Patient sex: M
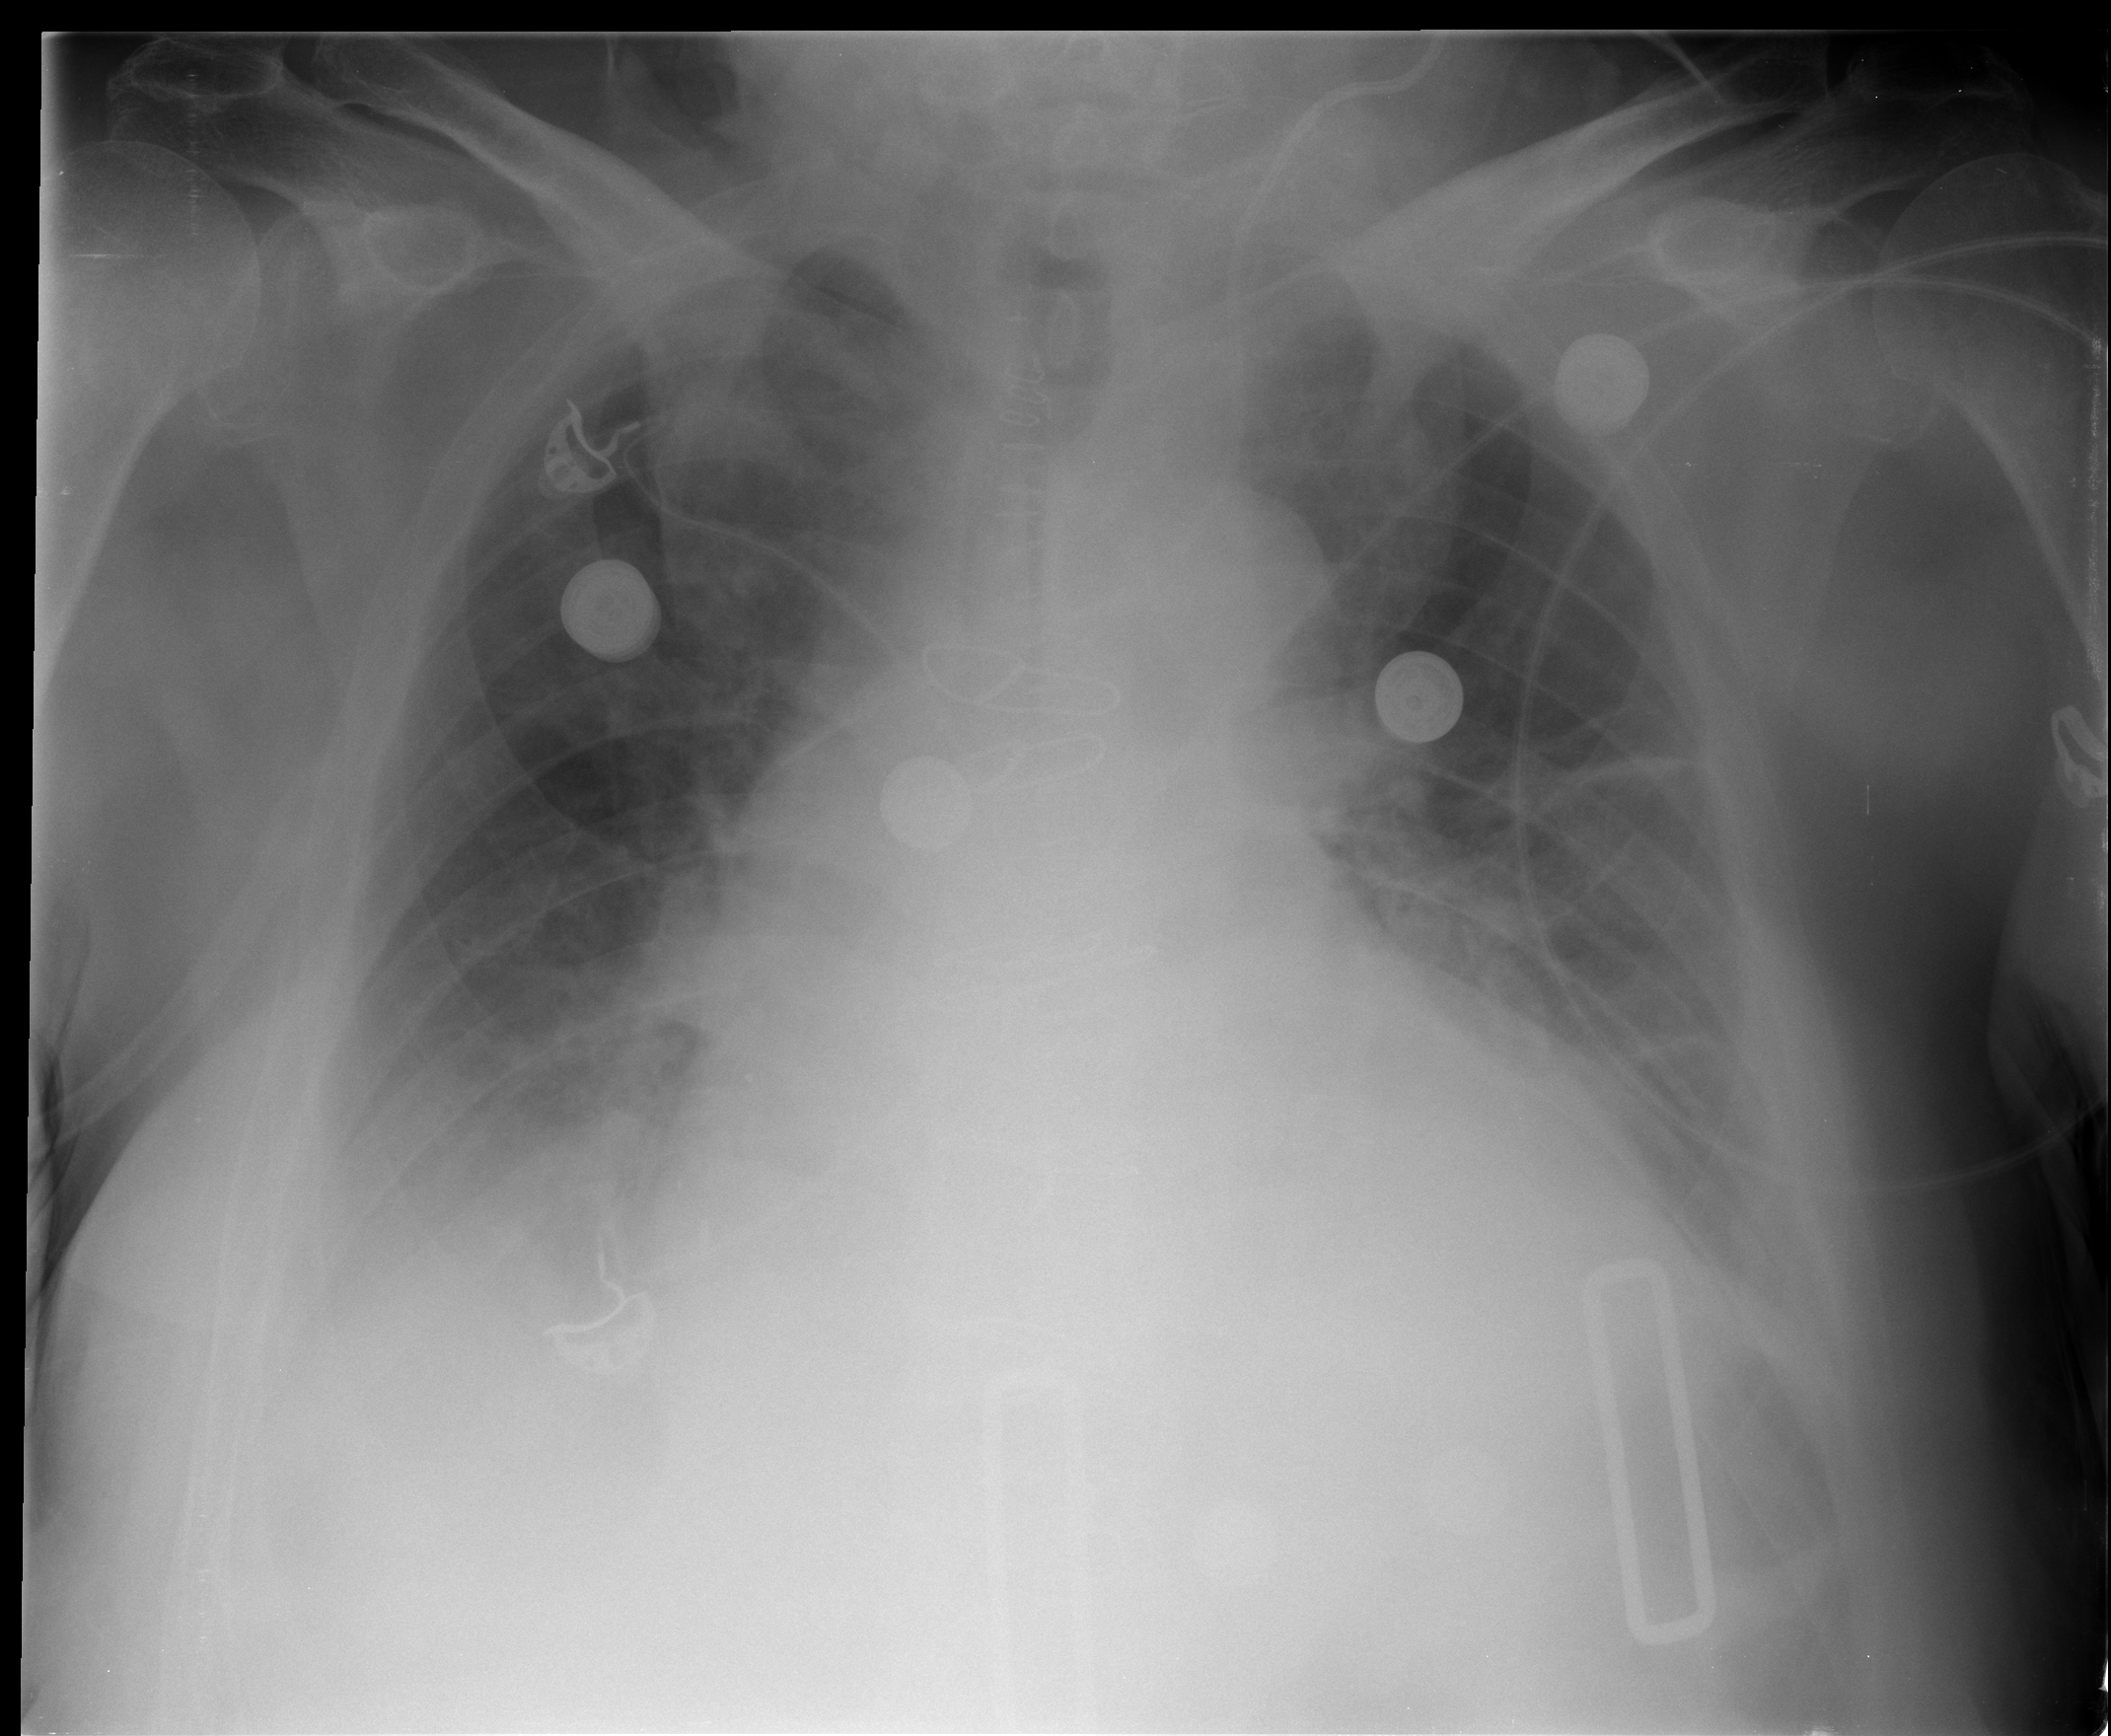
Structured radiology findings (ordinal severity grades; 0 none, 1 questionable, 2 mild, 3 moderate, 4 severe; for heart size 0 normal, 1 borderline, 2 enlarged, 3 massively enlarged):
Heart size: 2
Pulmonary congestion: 3
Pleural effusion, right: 2
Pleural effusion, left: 2
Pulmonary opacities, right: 1
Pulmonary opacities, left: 1
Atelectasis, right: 2
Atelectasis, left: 1